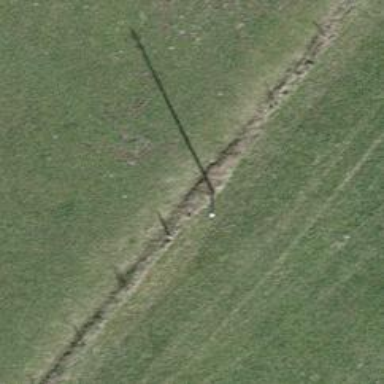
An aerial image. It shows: Minor power line.